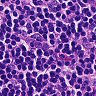
Metastatic tissue present: no